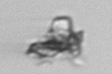
Label: detritus